Question: I am currently developing an Android app that displays multiple images (as 'ImageView's') stacked on top of each other. Here is how the layers are currently configured:
- -
The problem I face is with the foreground layer. I am assigning the 'onClick()' method to the imageview, but the method is being called whether they hit the portion of the image which is visible as well as the part which contains transparency. I only want the foreground ImageView 'onClick()' method to be called when the user clicks a portion of that imageview that is not transparent.
This is what the scenario looks like:

The diagonal lines represent the transparent portion of the Foreground image. If a user touches this space, I want it to access the Background image instead of the Foreground image. Thank you for any assistance you can provide.
'''
//ontouchlistener - gets X and Y from event
private void setClick(View view)
{
view.setOnTouchListener(new View.OnTouchListener()
{
public boolean onTouch(View v, MotionEvent event)
{
int imageId = getImageId((int)event.getX(), (int)event.getY());
if (imageId >= 0)
performActions(imageId);
return false;
}
});
}
//get the ID of the first imageview (starting from foreground,
//working backwards) which contains a non-transparent pixel
private int getImageId(int x, int y)
{
ViewGroup parent = (ViewGroup) findViewById(R.id.relative_layout);
for (int a = parent.getChildCount()-1; a >= 0; a--)
{
if (parent.getChildAt(a) instanceof ImageView)
if (!checkPixelTransparent((ImageView)parent.getChildAt(a), x, y))
return parent.getChildAt(a).getId();
}
return -1;
}
//get bitmap from imageview, get pixel from x, y coord
//check if pixel is transparent
private boolean checkPixelTransparent(ImageView iv, int x, int y)
{
Bitmap bitmap = ((BitmapDrawable) iv.getDrawable()).getBitmap();
if (Color.alpha(bitmap.getPixel(x, y)) == 0)
return true;
else
return false;
}
'''
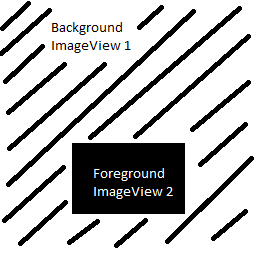
Answer: <URL> makes ImageView's transparent area not clickable.
'''
ImageView imgView= (ImageView) findViewById(R.id.color_blue);
imgView.setDrawingCacheEnabled(true);
imgView.setOnTouchListener(changeColorListener);
'''
'''
private final OnTouchListener changeColorListener = new OnTouchListener() {
@Override
public boolean onTouch(View v, MotionEvent event) {
Bitmap bmp = Bitmap.createBitmap(v.getDrawingCache());
int color = bmp.getPixel((int) event.getX(), (int) event.getY());
if (color == Color.TRANSPARENT)
return false;
else {
//code to execute
return true;
}
}
};
'''